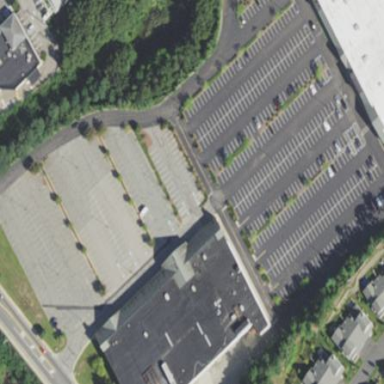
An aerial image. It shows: Retail building.